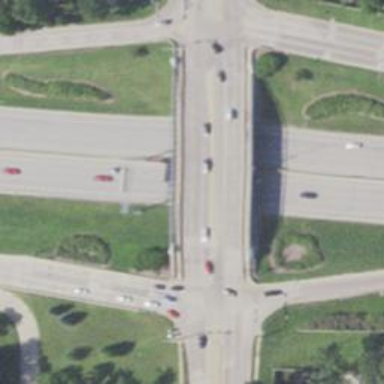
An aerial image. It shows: Primary highway bridge.